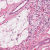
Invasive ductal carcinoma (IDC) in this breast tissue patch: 0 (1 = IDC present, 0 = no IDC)